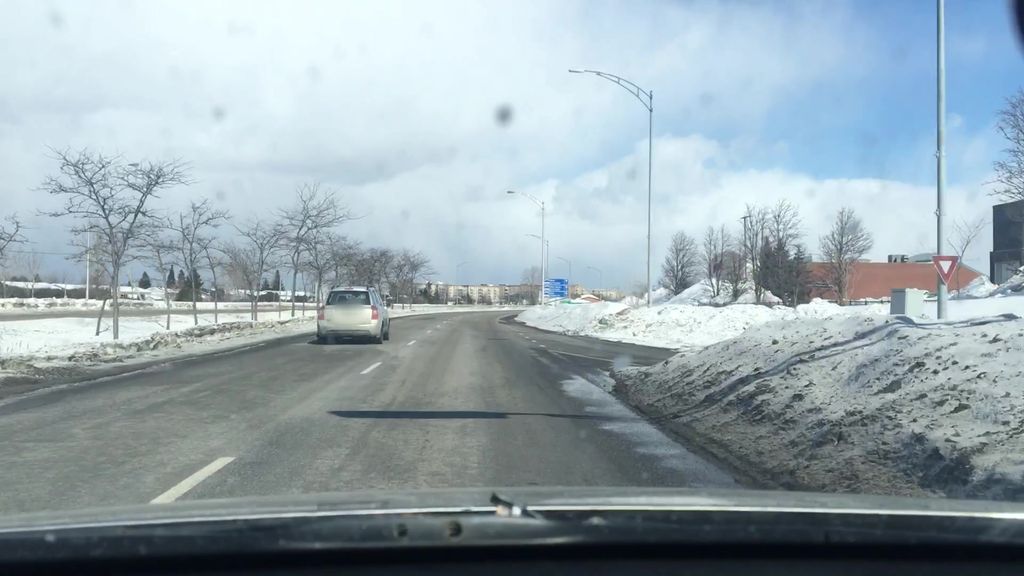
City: ottawa-gatineau